Current action and preconditions to check: trajectory_clear

Your task: For each precondition in the list above, predict whether it will hold at this action.

Consider the current scene as observed from the mobile robot's camera, and analyze the predicted future states of all dynamic agents (e.g., people, animals, vehicles, or any moving entities) within the NEXT SECOND.

IMPORTANT: Only answer "very likely" if you are absolutely certain—based on strong, clear evidence—that a dynamic agent will violate the precondition in the predicted future state. Do NOT answer "very likely" for unlikely, ambiguous, or low-probability risks.

Ask yourself for each precondition: Is there a high probability, with clear and convincing evidence, that the predicted future states of any dynamic agent will interfere with the predicted future state of the currently executing action within the NEXT SECOND, causing that precondition to fail?

Assess the risk level based on these predictions. Use "likely" or "very likely" if motions create a clear risk of interference.

Use "neutral" or "improbable" if agents are nearby but their predicted paths are clearly diverging or non-conflicting.

Failure Risk Categories: "very improbable", "improbable", "neutral", "likely", "very likely"

Answer Format: Output ONLY the probability_of_failure value from these categories: "very improbable", "improbable", "neutral", "likely", "very likely"

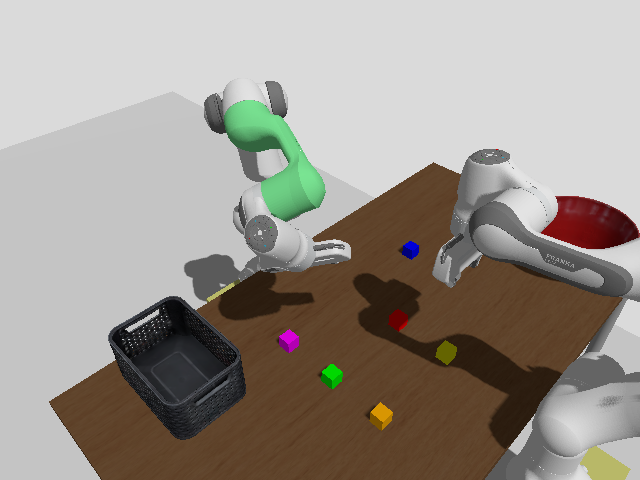

Answer: improbable